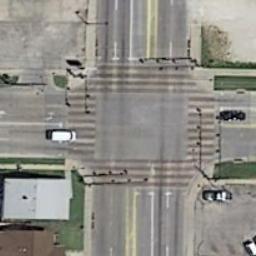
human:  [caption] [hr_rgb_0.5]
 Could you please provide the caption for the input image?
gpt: There are two houses near the intersection .

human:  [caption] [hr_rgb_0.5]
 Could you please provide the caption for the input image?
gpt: There are several moving vehicles on the road at the intersection, And several buildings around the intersection .

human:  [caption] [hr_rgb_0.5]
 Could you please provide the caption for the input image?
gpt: There are only a few cars at the intersection .

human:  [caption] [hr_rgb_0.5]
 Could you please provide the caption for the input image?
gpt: An intersection with sparse traffic is between some buildings and clearings .

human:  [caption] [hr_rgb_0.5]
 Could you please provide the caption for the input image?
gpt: An intersection with a gray building beside .